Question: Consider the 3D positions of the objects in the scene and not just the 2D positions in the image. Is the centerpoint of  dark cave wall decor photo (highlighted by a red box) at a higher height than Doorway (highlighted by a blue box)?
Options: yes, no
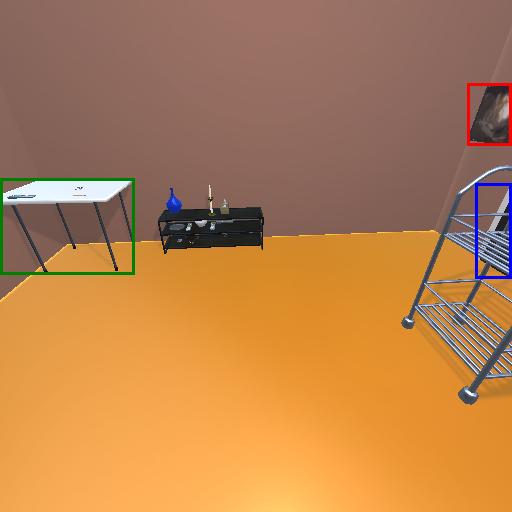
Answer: yes